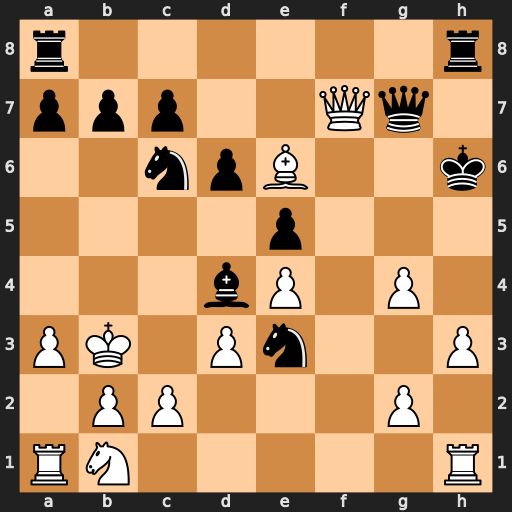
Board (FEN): r6r/ppp2Qq1/2npB2k/4p3/3bP1P1/PK1Pn2P/1PP3P1/RN5R
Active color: w
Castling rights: -
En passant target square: -
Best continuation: Qh5#